Question: I have to write a paper for my A-Levels about 3D-Programming. But I got a serious problem understanding the and I need to fully explain the Matrix in detail. I've searched a lot of websites and youtube videos on this topic but very little even try to answer the question the Matrix has these values at that place. Based on this <URL> I was able to find out how the w-row works, but I don't understand the other three.
I decided to use the "simpler" version for symmetric viewports only (right-handed Coord.):

I am very thankful for every attempt to explain the first three rows to me!
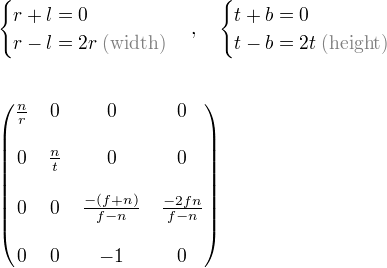
Answer: The core reason for the matrix is to map the 3D coordinates to a 2D plane and have more distant objects be smaller.
For just this a much simpler matrix suffices (assuming your camera is at origin and looking at the Z axis):
'''
1 0 0 0
0 1 0 0
0 0 0 0
0 0 1 0
'''
After multiplying with this matrix and then renormalizing the 'w' coordinate you have exactly that. Each 'x,y,z,1' point becomes 'x/z,y/z,0,1'.
However there is no depth information (Z is 0 for all points) so a depth buffer/filter won't work. For that we can a a parameter to the matrix so the depth information remains available:
'''
1 0 0 0
0 1 0 0
0 0 0 1
0 0 1 0
'''
Now the resulting point contains the inverse depth in the Z coordinate. Each 'x,y,z,1' point becomes 'x/z,y/z,1/z,1'.
The extra parameters are the result of mapping the coordinates into the '(-1,-1,-1)' - '(1,1,1)' device box (the bounding box where if you are outside of it the point won't get drawn) using a scale and a translate.